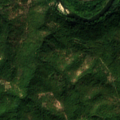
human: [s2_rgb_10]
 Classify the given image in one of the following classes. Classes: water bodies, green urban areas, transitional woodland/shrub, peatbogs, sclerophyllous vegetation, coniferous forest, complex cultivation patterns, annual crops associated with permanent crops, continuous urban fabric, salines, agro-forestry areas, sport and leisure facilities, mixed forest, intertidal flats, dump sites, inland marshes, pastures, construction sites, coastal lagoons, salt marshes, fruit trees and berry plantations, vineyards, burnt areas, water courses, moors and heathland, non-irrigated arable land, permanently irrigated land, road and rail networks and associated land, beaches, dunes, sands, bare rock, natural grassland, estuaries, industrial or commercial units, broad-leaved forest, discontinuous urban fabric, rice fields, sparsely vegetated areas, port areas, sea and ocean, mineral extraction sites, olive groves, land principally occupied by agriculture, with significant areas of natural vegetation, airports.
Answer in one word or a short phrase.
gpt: broad-leaved forest, transitional woodland/shrub